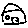
Label: house